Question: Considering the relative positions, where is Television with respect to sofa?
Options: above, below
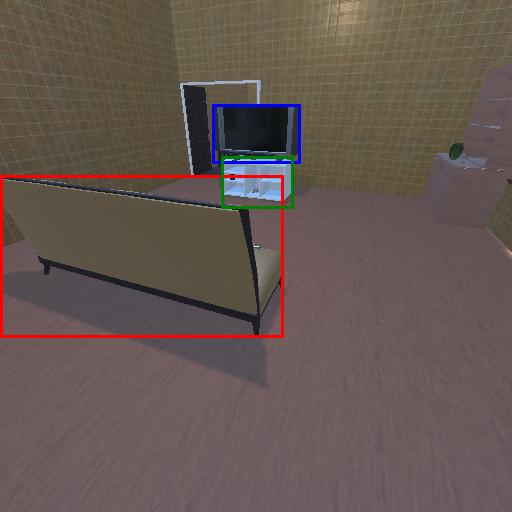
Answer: above